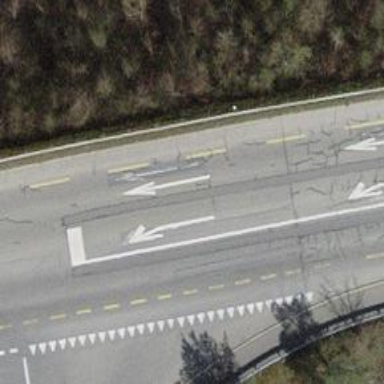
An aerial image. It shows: Secondary road with designated cycle lane.